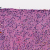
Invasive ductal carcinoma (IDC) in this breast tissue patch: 0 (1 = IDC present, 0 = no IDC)